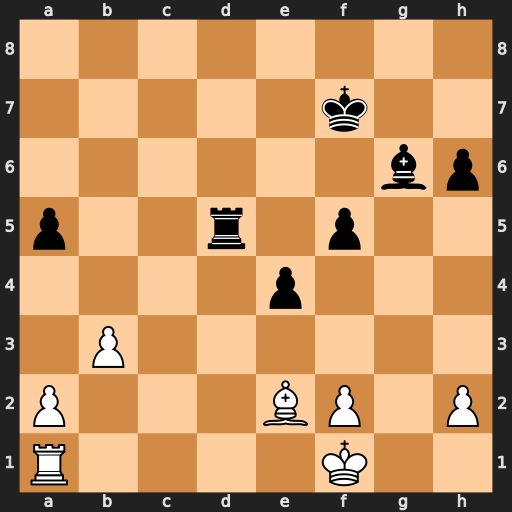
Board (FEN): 8/5k2/6bp/p2r1p2/4p3/1P6/P3BP1P/R4K2
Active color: w
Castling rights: -
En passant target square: -
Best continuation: Bc4 Kf6 Bxd5